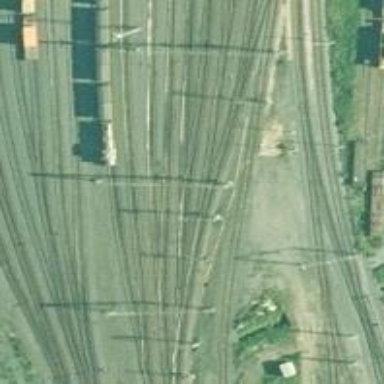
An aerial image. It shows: Rail yard with electrified contact lines for the railway.